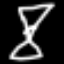
Label: hourglass